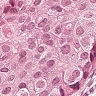
Metastatic tissue present: yes